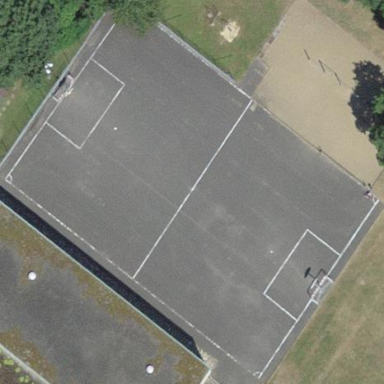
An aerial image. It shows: Basketball court with asphalt surface.